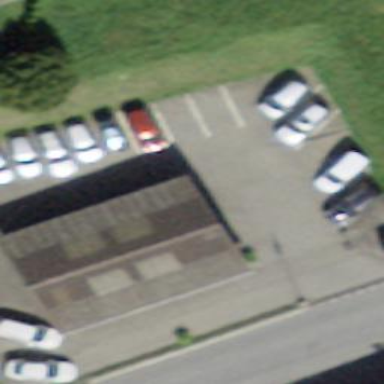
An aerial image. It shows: View of roof of building.